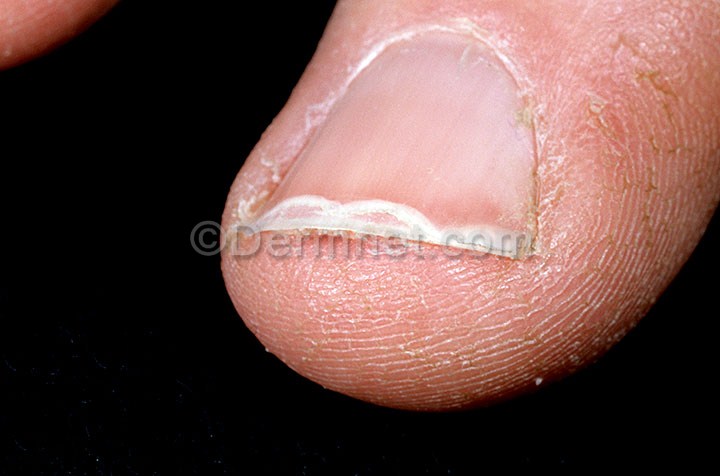
Disease: Nail Fungus and other Nail Disease